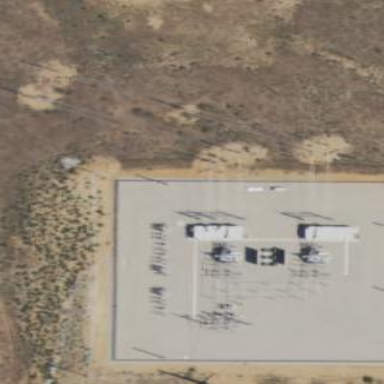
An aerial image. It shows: Power substation.